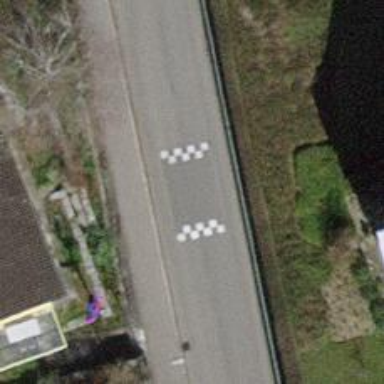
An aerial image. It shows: Traffic cushion.